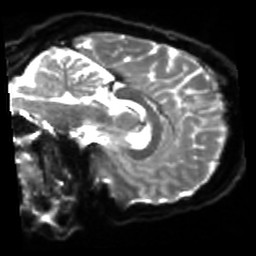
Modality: sbref
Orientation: sagittal
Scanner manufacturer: siemens
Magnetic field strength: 3 T
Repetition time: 4 s
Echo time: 0.0594 s